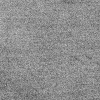
Atmospheric dust classification: dusty